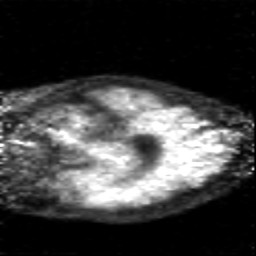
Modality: PET
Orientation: sagittal
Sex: female
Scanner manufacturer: siemens